Aerial crown-view tile of a tropical tree (Barro Colorado Island, Panama), acquired 20250512:
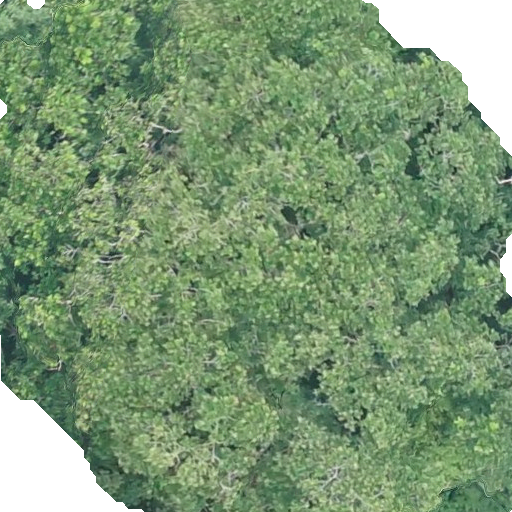
Species: Anacardium occidentale
GBIF accepted scientific name: Anacardium occidentale
Crown area: 420.224 m²